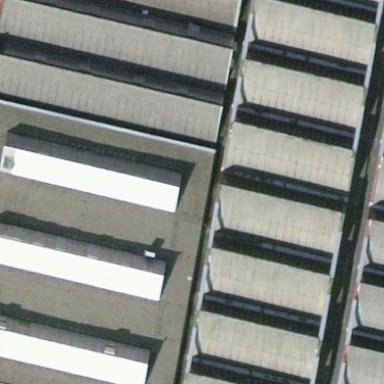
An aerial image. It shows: Industrial building.